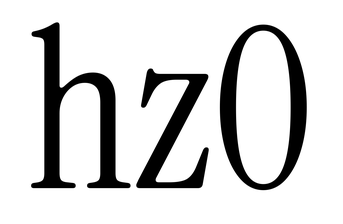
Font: InstrumentSerif-Regular